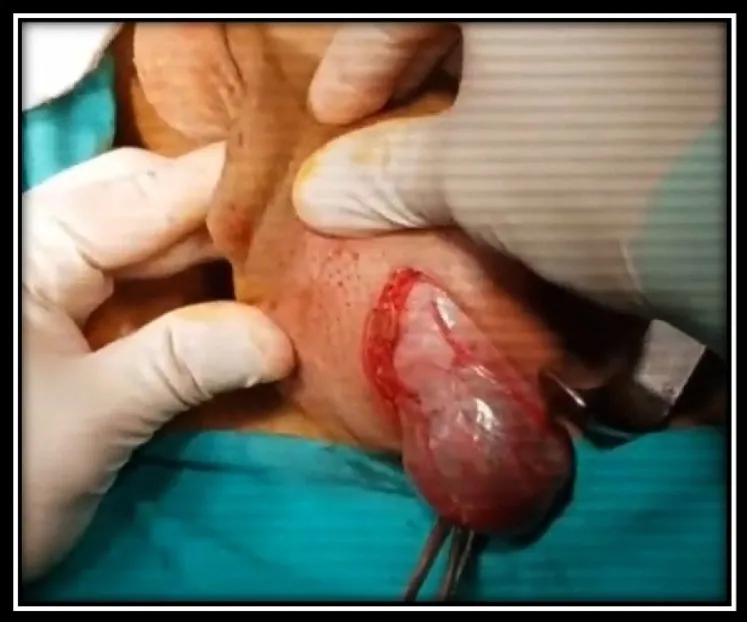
Intra-operative image of tumor.
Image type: medical_photograph (other_medical_photograph)